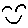
Label: smiley face